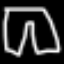
Label: pants